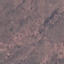
Land use / land cover: HerbaceousVegetation